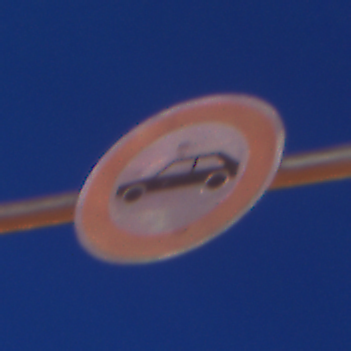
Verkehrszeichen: VerbotPersonenkraftwagen
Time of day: Night
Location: Outdoor (Urban)
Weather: PartlyCloudy
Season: NotSpecified
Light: Artificial